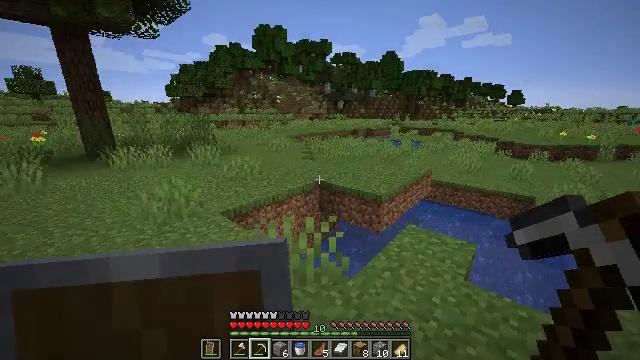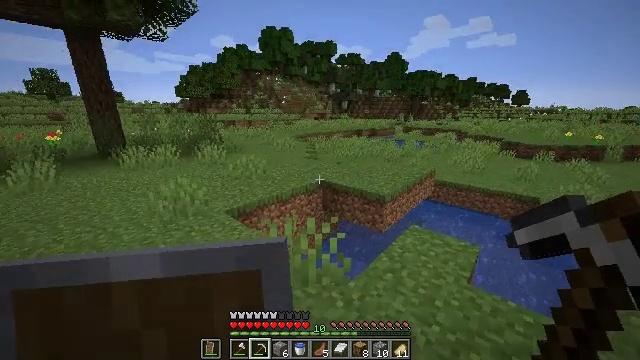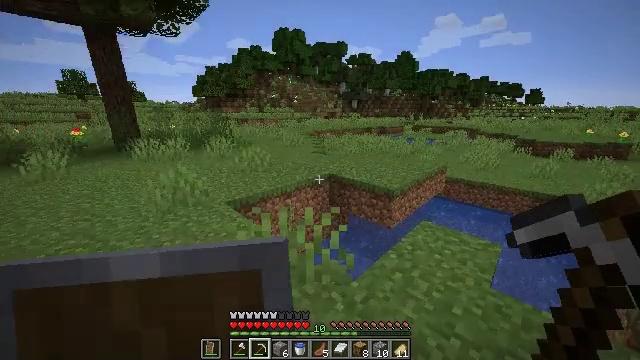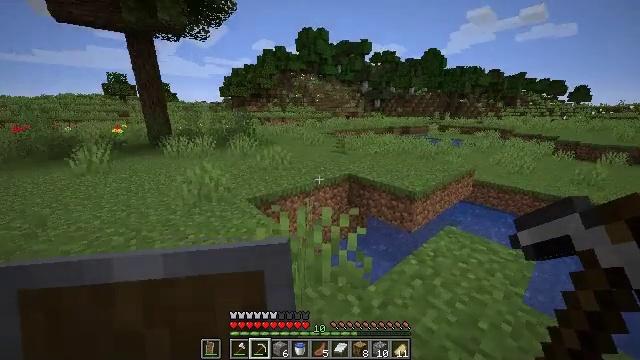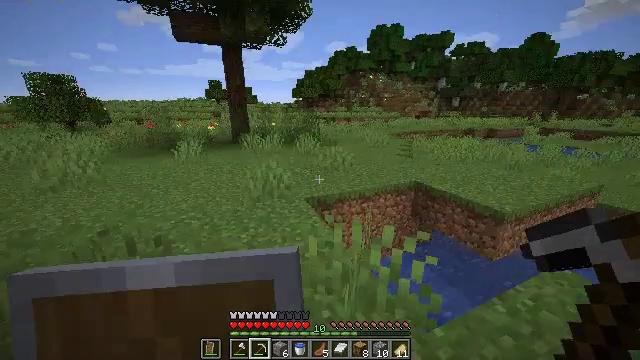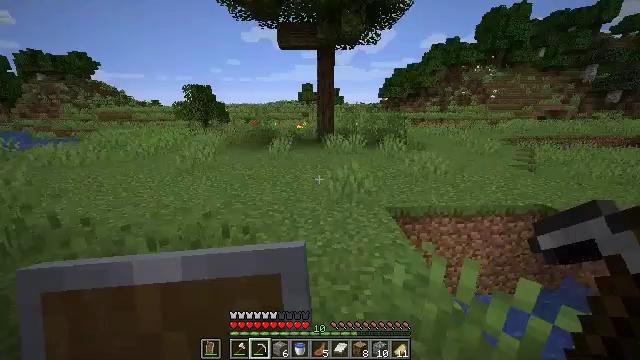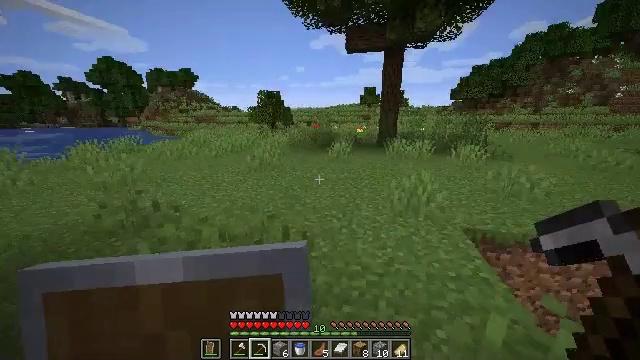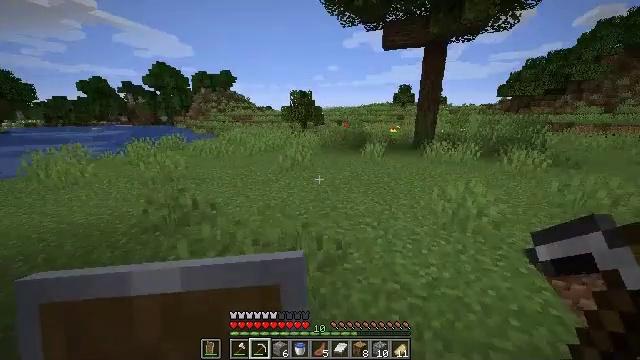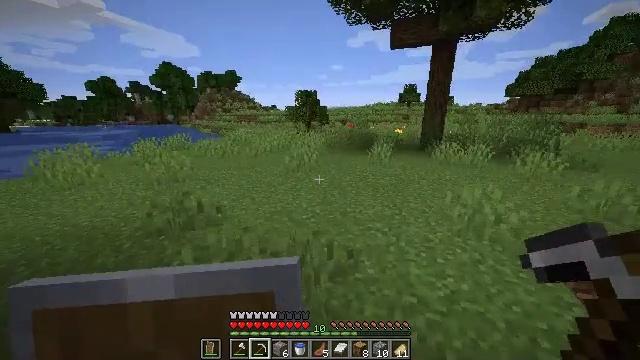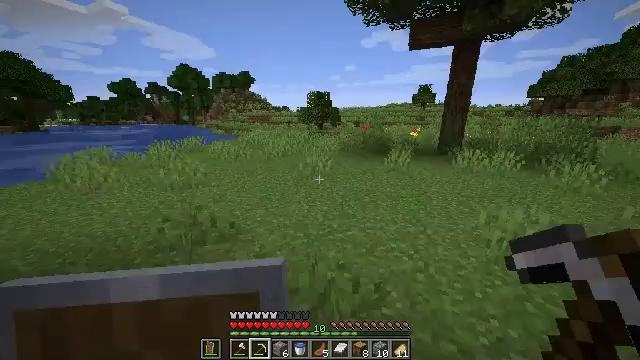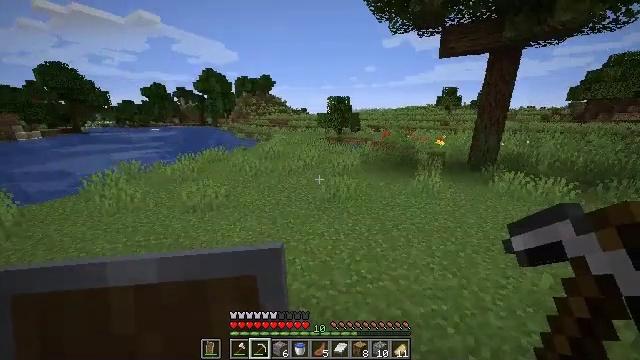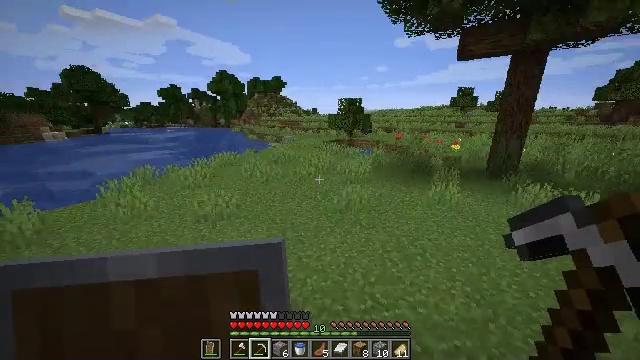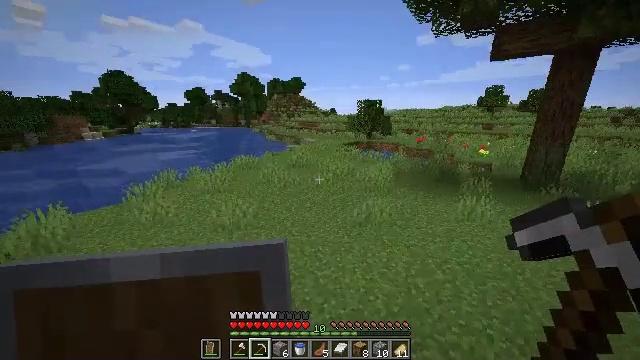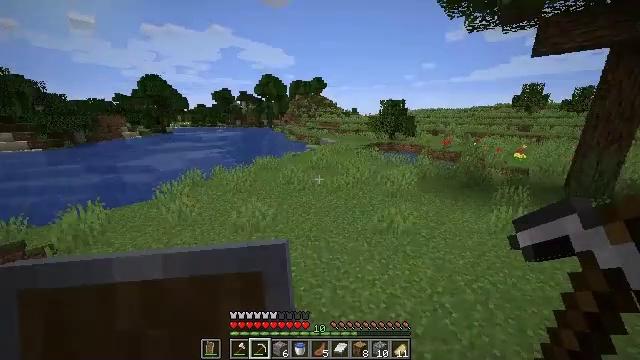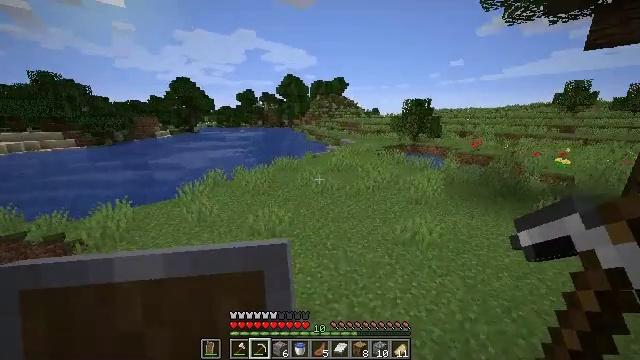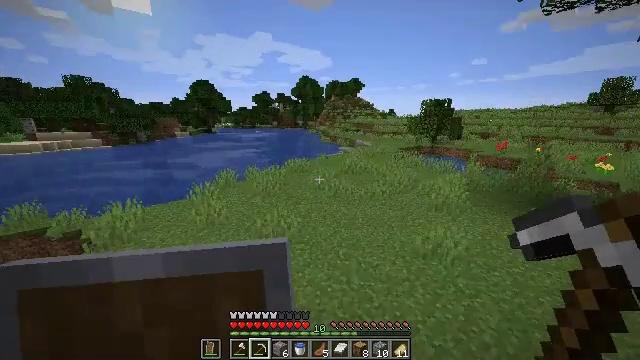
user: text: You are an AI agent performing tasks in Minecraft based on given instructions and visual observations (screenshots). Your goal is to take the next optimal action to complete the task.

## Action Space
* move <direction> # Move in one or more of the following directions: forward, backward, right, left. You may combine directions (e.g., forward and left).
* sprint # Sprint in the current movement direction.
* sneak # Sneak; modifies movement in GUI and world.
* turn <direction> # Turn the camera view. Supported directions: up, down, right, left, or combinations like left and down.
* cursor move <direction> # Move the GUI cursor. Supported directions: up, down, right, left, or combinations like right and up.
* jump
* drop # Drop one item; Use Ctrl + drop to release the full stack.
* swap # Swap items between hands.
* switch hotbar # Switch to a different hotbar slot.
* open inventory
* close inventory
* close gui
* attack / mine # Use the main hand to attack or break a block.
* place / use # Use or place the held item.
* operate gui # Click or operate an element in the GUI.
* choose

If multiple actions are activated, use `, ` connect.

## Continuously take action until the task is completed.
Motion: motion action
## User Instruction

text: Remove iron ore from the inventory.
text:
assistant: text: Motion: move forward, sprint, turn left
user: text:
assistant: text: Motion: move forward and move left, sprint, turn left
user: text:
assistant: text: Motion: move forward and move left, sprint, turn left
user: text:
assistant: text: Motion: move forward and move left, sprint, turn left
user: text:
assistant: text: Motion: move forward and move left, sprint, turn left
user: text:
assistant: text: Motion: move forward and move left, sprint, turn left and up
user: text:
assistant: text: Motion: move forward and move left, sprint, turn left
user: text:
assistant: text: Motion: move forward and move left, sprint, turn left
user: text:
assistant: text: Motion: move forward and move left, sprint, turn left, jump
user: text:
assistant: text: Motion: move forward, sprint, turn left, jump
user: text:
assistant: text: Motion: move forward, sprint, turn left, jump
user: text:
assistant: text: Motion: move forward, sprint, turn left, jump
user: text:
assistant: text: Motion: move forward, sprint, turn left, jump
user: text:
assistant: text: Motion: move forward, sprint, turn left, jump
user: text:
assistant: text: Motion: move forward, sprint, turn left, jump
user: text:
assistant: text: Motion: move forward, sprint, turn left, jump
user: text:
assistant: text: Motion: move forward, sprint, turn left, jump
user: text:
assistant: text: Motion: move forward, sprint, turn left, jump
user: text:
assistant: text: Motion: move forward, sprint, turn left, jump
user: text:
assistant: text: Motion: move forward, sprint, jump
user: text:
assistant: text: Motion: move forward, sprint, jump
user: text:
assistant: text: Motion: move forward, sprint, jump
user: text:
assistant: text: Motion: move forward, sprint, jump
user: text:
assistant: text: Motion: move forward, sprint, jump
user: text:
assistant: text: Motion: move forward and move right, sprint, jump
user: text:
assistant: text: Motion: move forward and move right, sprint, jump
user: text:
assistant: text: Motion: move forward and move right, sprint, turn right, jump
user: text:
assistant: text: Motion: move forward and move right, sprint, turn right, jump
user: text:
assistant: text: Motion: move forward and move right, sprint, turn right, jump
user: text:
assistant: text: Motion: move forward and move right, sprint, turn right, jump